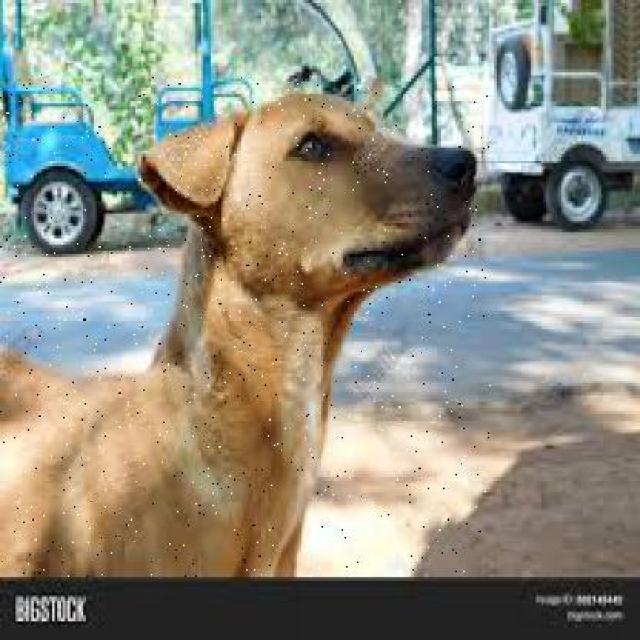
Healthy canine skin — no visible lesions, inflammation, or abnormalities. The skin and coat appear normal.